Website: walmart
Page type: cart
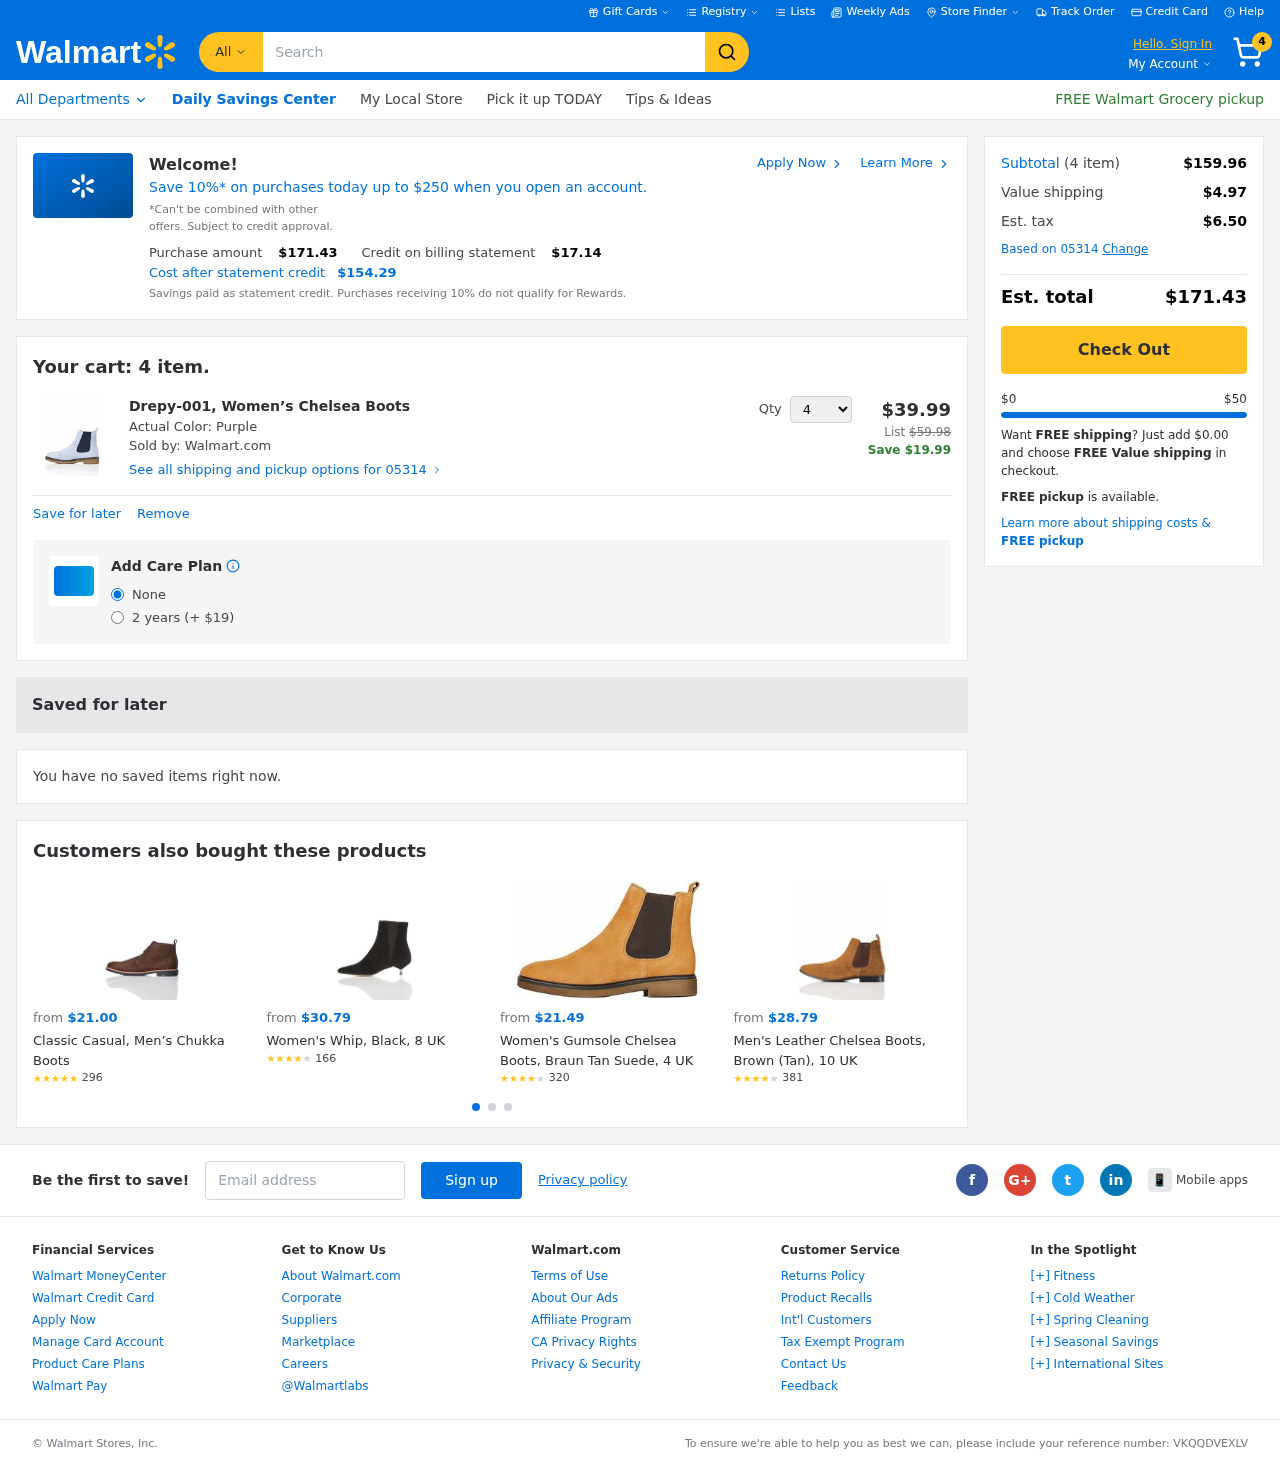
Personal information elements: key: PII_EMAIL
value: michelle_thompson@yahoo.com
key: PII_POSTCODE
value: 05314
Product elements: key: PRODUCT1_NAME
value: Drepy-001, Women’s Chelsea Boots
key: PRODUCT1_PRICE
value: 39.99
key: PRODUCT1_QUANTITY
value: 4
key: PRODUCT2_NAME
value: Classic Casual, Men’s Chukka Boots
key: PRODUCT2_NUM_RATINGS
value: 296
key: PRODUCT2_PRICE
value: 21
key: PRODUCT2_RATING
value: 4.5
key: PRODUCT3_NAME
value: Women's Whip, Black, 8 UK
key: PRODUCT3_NUM_RATINGS
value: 166
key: PRODUCT3_PRICE
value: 30.79
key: PRODUCT3_RATING
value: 3.9
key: PRODUCT4_NAME
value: Women's Gumsole Chelsea Boots, Braun Tan Suede, 4 UK
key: PRODUCT4_NUM_RATINGS
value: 320
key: PRODUCT4_PRICE
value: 21.49
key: PRODUCT4_RATING
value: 4.2
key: PRODUCT5_NAME
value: Men's Leather Chelsea Boots, Brown (Tan), 10 UK
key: PRODUCT5_NUM_RATINGS
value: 381
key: PRODUCT5_PRICE
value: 28.79
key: PRODUCT5_RATING
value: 4.4
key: PRODUCT1_ORIGINAL_PRICE
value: $59.98
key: PRODUCT1_SAVINGS
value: Save $19.99
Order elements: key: ORDER_NUM_ITEMS
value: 4
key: ORDER_TOTAL
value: $171.43
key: PROMO_TOTAL_AFTER_CREDIT
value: $154.29
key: ORDER_SUBTOTAL
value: $159.96
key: ORDER_SHIPPING_COST
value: $4.97
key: ORDER_TAX
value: $6.50
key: FREE_SHIPPING_REMAINING
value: $0.00
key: ORDER_REFERENCE_NUMBER
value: VKQQDVEXLV
Search elements: key: HEADER_SEARCH
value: Search
Other elements: key: PROMO_CREDIT
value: $17.14